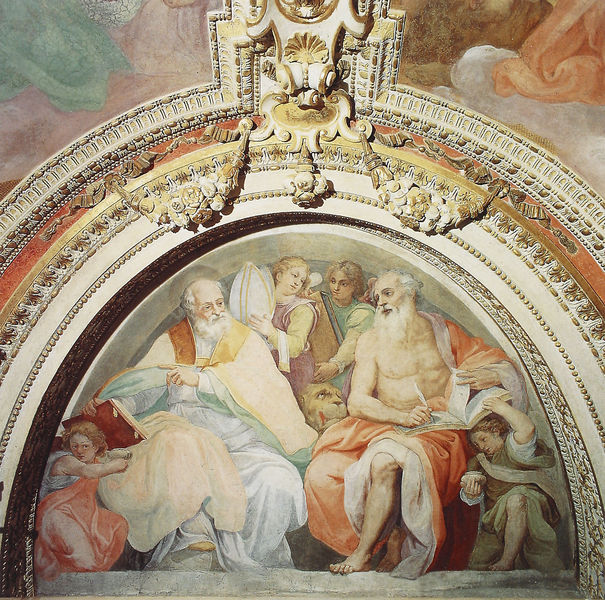
Titel: Kirchenväter, hl. Gregor und hl. Hieronymus
Künstler: Giovanni Battista Ricci
Standort: Rom, S. Maria del Popolo, Cappella Cerasi (EU - I - Latium)
Schlagwörter: feder, gemälde, nackt, gelb, grün, sitzen, ausschnitt, männer, weiss, hund, rot, malerei, ornament, alt, bart, barock, rahmen, bild, gelehrte, kirche, engel, schrift, bogen, rand, bischof, wandmalerei, stuck, foto, barfuss, buch, girlanden, heiligenschein, schreiben, heiliger, mitra, löwe, heilige, muschel, deckengemälde, fresko, sakral, markus, evangelisten, matthäus